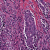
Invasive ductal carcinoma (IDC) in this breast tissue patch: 1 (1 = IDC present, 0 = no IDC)